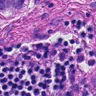
Metastatic tissue present: yes